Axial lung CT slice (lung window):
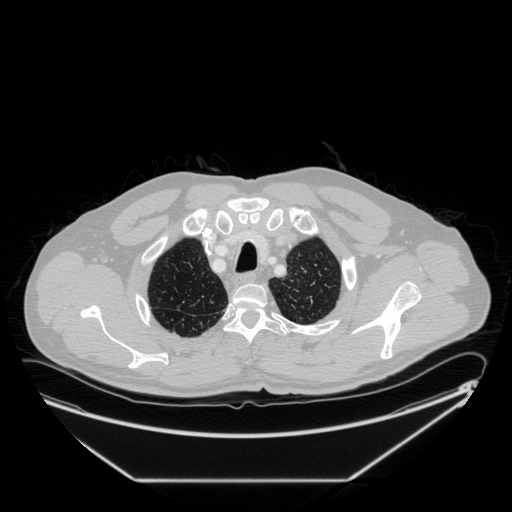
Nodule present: no